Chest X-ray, PA view. Patient: 53 years old, sex F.
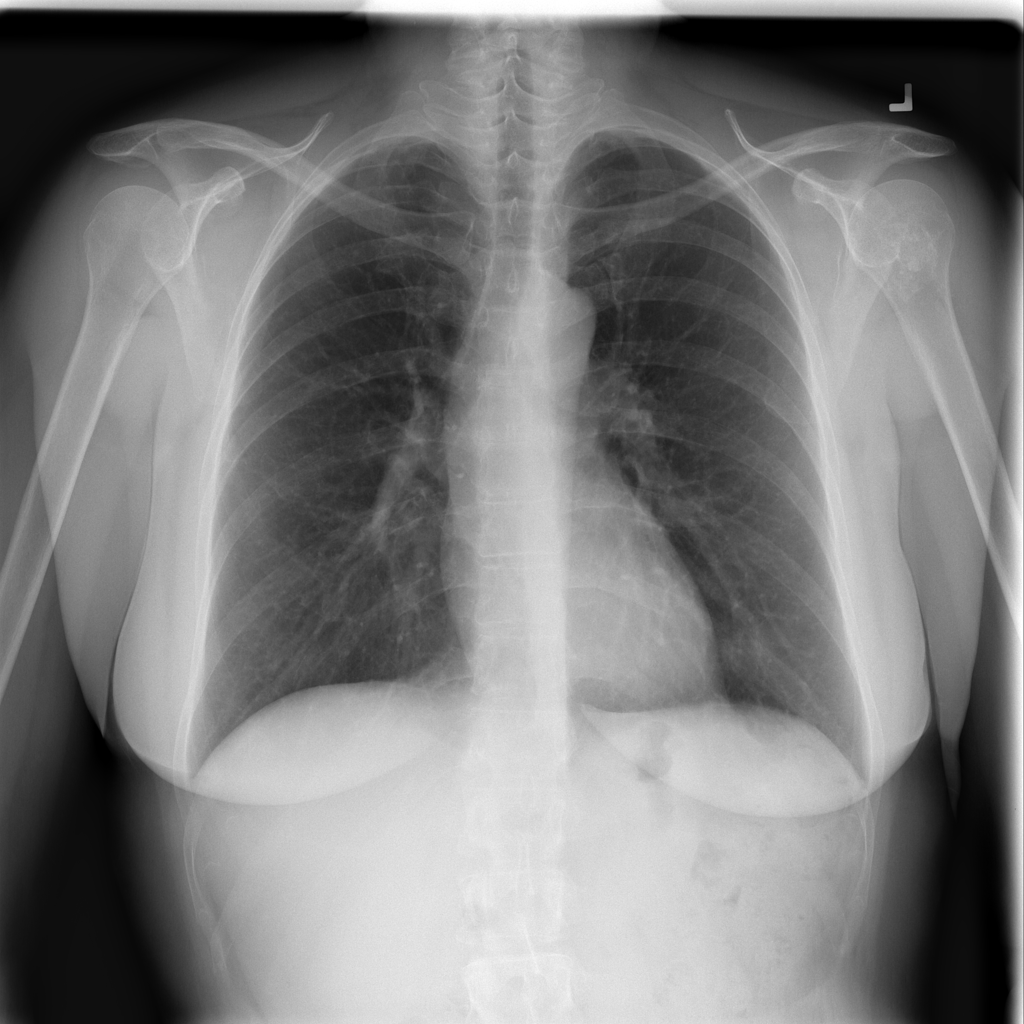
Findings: No Finding